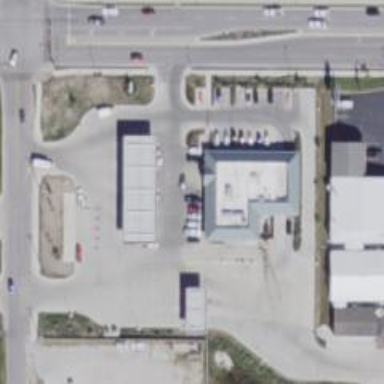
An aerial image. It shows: Convenience shop.